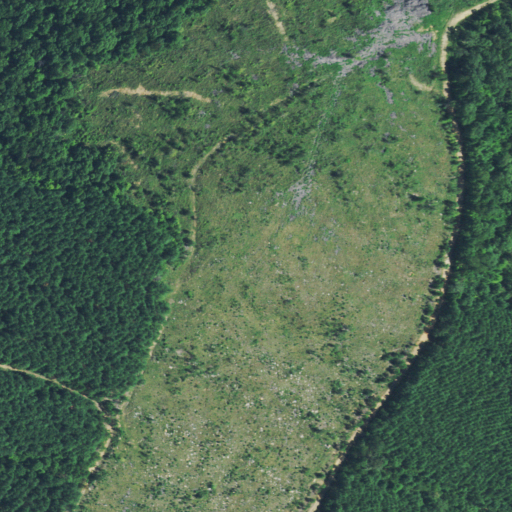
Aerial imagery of ridge(s) in Oklahoma named Wolf Ridge containing grassland, evergreen forest, deciduous forest, and mixed forest